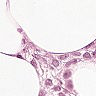
Metastatic tissue present: yes